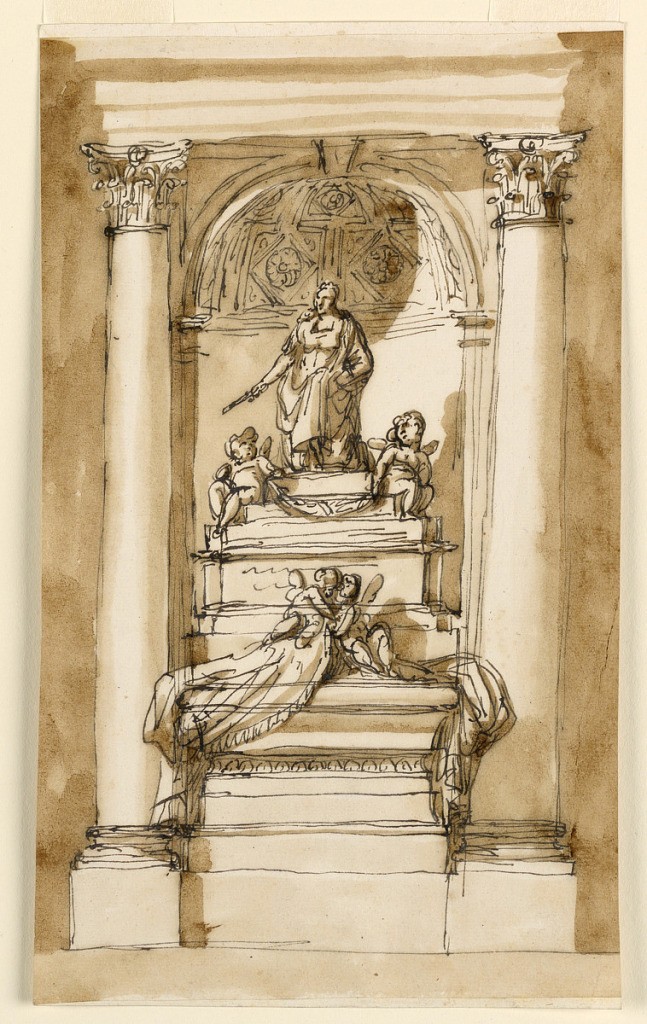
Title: Monument of King Louis XVI of France
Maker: Giuseppe Barberi, Italian, 1746–1809
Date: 1793
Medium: Pen and brown ink, brush and brown wash on lined off-white laid paper
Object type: Drawing
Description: The architectural setting is the same as in 1938-88-1295, but a niche in the wall is suggested. In front of the pedestal stands the sarcophagus, whose fringed cloth is held up by two putti. The pedestal has several offsets. On top of the statue of the kneeling ruler is classical attire. Below it is a festoon, supported by two sitting putti. The decoration of the couch is sketched.